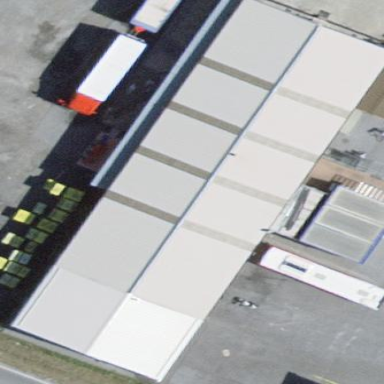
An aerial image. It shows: Commercial building.